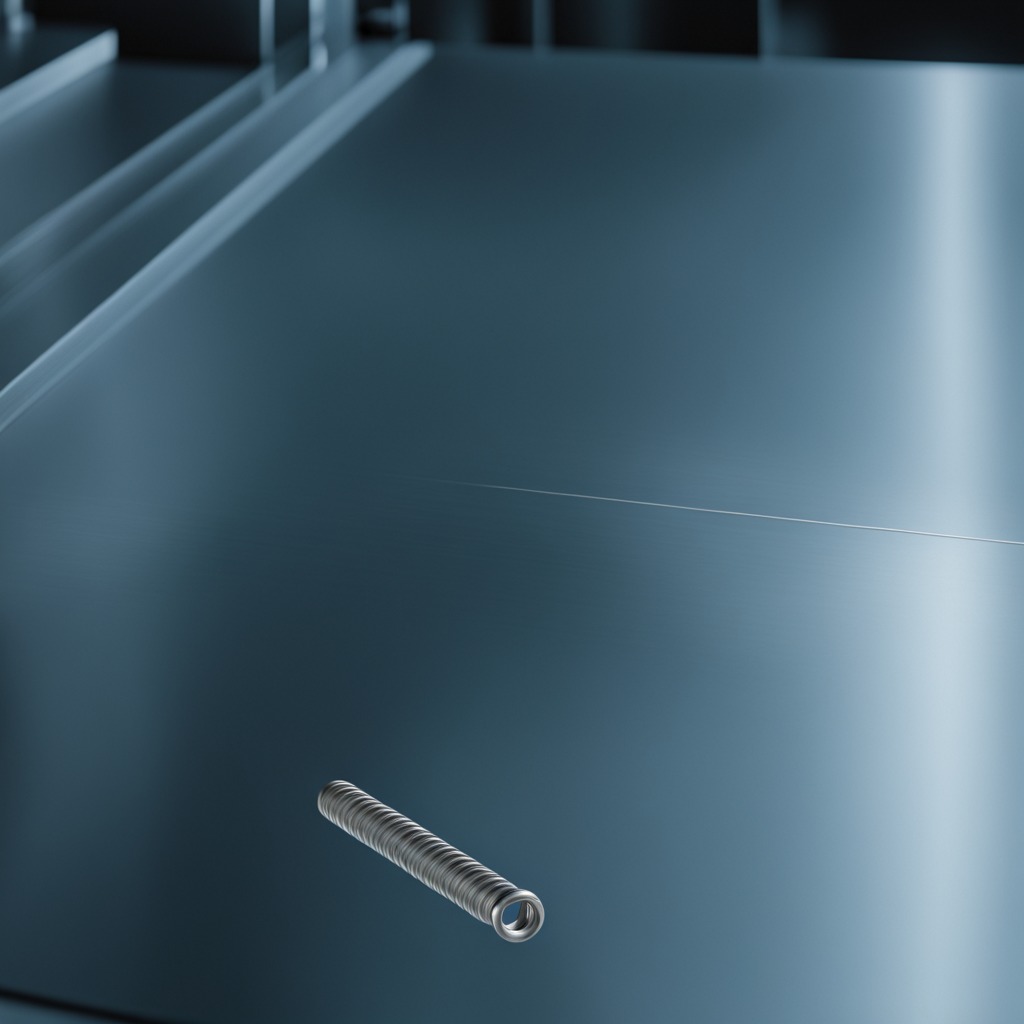
A coiled metal spring lies on the metal table in a machine shop under fluorescent lights.